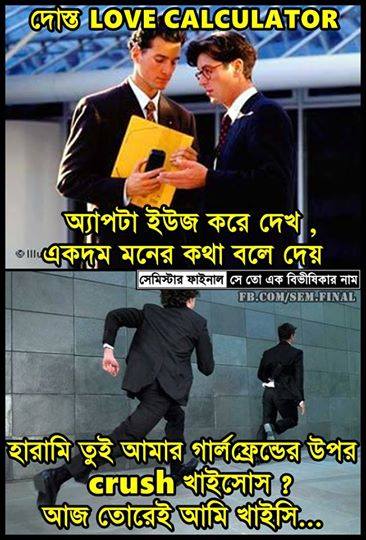
Caption: দোস্ত LOVE CALCULATOR অ্যাপটা ইউস করে দেখ,একদম মনের কথা বলে দেয় হারামি তুই আমার গার্লফ্রেন্ড এর উপর crush খাইসোস? আজ তোরেই আমি খাইসি...
Label: non-hate